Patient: sex F, age 32
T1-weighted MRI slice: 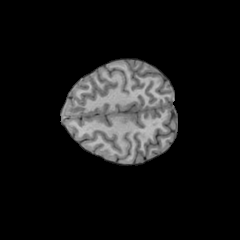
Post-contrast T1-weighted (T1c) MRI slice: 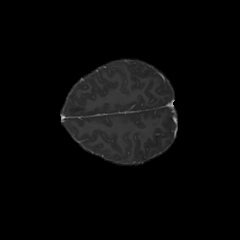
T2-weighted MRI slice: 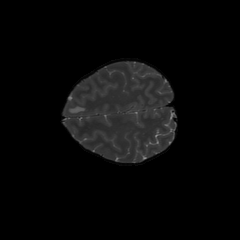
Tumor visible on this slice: yes
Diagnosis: Astrocytoma, IDH-mutant
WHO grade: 3